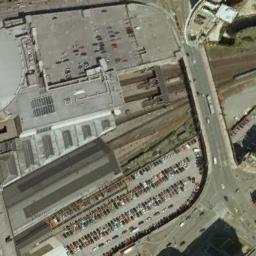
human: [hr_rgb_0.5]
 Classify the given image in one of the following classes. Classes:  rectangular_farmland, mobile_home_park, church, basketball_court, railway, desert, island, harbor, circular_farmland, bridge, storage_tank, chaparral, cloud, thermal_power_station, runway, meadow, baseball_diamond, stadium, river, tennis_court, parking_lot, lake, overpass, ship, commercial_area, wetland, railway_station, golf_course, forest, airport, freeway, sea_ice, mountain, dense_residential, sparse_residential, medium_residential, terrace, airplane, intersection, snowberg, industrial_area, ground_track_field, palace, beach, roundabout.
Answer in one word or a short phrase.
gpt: railway_station